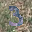
Label: 3